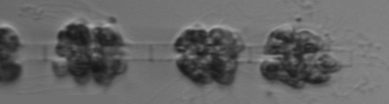
Label: Leptocylindrus_mediterraneus